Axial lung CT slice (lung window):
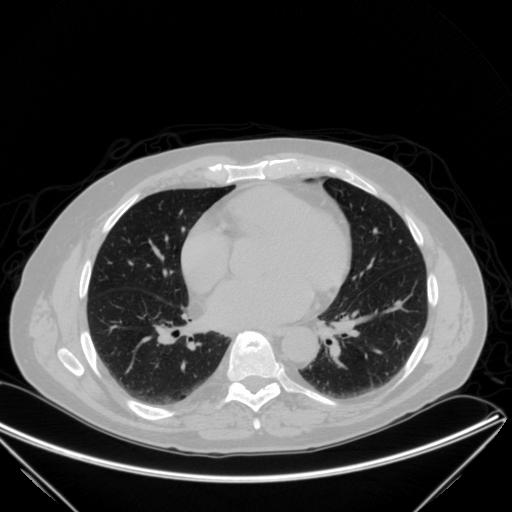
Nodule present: no